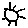
Label: sun